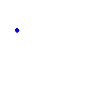
Particle: kaon